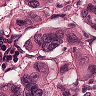
Metastatic tissue present: yes